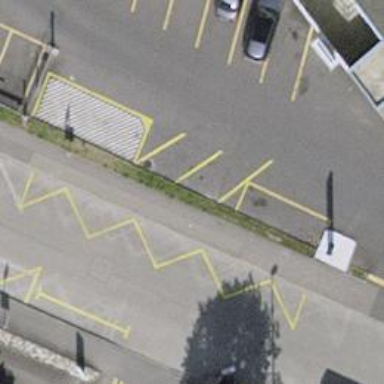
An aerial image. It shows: Bus stop along the road.